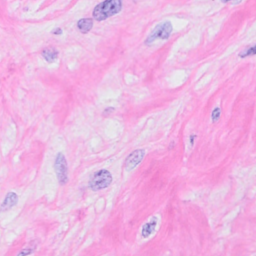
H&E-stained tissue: Breast